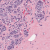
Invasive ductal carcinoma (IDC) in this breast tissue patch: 1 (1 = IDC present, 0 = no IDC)